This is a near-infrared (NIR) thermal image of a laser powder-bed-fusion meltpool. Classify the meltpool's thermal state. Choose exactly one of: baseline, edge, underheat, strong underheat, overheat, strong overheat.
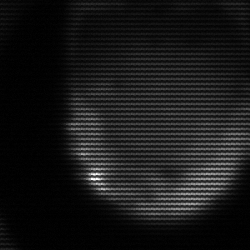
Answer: edge